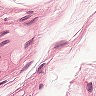
Metastatic tissue present: no